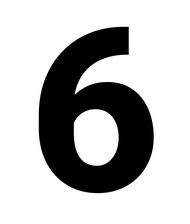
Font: Roboto_ExtraBold